Question: I'm trying to get a list of images from a photo directory
'''
PC_12321.jpg
PC_12321_1.jpg
PC_12321_2.jpg
PC_23255.jpg
PC_23255_1.jpg
PC_23255_2.jpg
HRK_23255.jpg
HRK_23255_1.jpg
HRK_23255_2.jpg
'''
have them Populated to and excel Column as
'''
PC_12321
PC_23255
HRK_23255
'''
The Code give me extra blank lines for each extra file
What I get now:

Any help I can get would be wonderful.
'''
Sub getfilenew()
Dim varDirectory As Variant
Dim flag As Boolean
Dim i As Integer
Dim strDirectory As String
Dim fname As String
Dim fnloc As Integer
Dim oldfname As String
0 strDirectory = "C:\photoedited"
i = 1
flag = True
varDirectory = Dir(strDirectory & "*.jpg", vbNormal)
While flag = True
If varDirectory = "" Then
flag = False
Else
fnloc = InStr(5, varDirectory, "_")
'fnloc will contain the postion of the first underscore in the filemane after the 5th character (handles both 2 and 3 char)
If fnloc > 0 Then
fname = Mid(varDirectory, 1, fnloc - 1) + ".jpg"
'strip off all the characters after a second underscore, add the .jpg back in
'MsgBox (FTest)
Else
fname = varDirectory
End If
varDirectory = Left(fname, Len(fname) - 4)
'MsgBox ("old filename: " + oldfname)
If oldfname <> fname Then 'skip duplicates
i = i + 1
'Cells(i + 1, 1) = varDirectory
End If
oldfname = fname
varDirectory = Dir
i = i + 1
End If
Wend
End Sub
'''
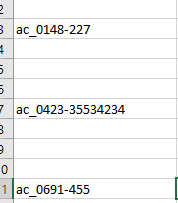
Answer: try removing the last 'i = i + 1'